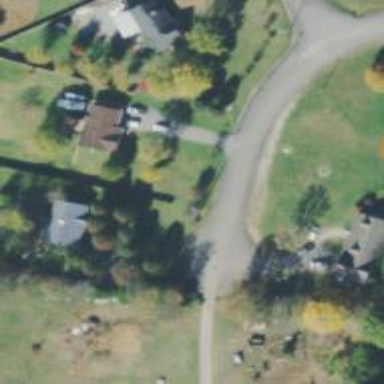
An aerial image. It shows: Turning circle on the road.